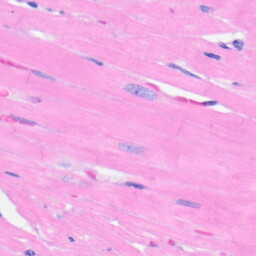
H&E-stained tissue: Heart